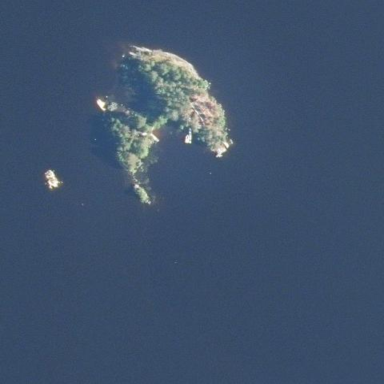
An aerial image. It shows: Islet.